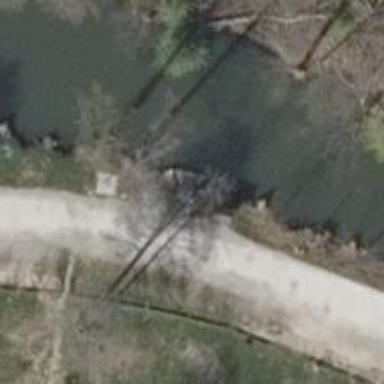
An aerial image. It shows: Point designated for whitewater put-in and egress.